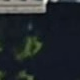
Vehicle type: Motorcycle